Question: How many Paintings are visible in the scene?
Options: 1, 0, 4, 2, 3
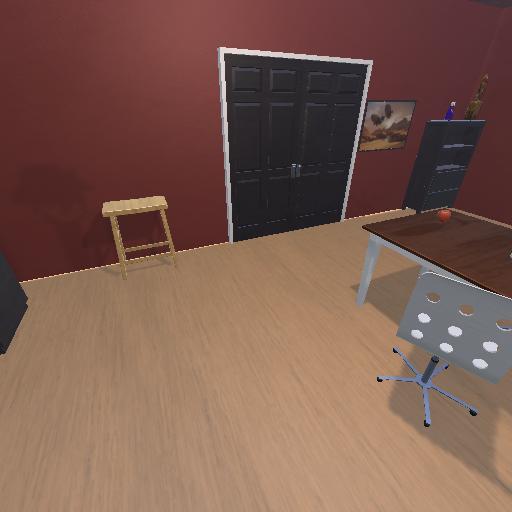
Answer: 1